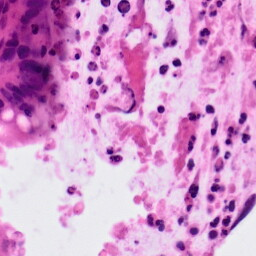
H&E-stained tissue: Colon